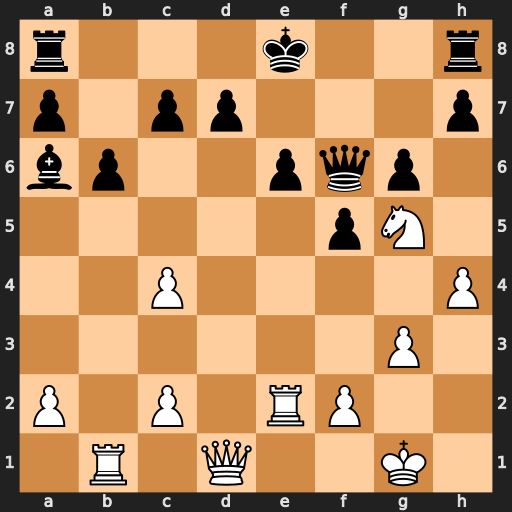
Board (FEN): r3k2r/p1pp3p/bp2pqp1/5pN1/2P4P/6P1/P1P1RP2/1R1Q2K1
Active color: w
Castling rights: kq
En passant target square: -
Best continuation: Qd5 c6 Rxe6+ Qxe6 Qd4